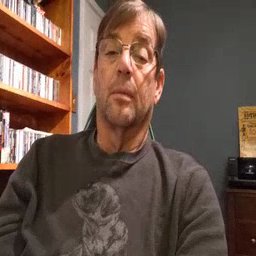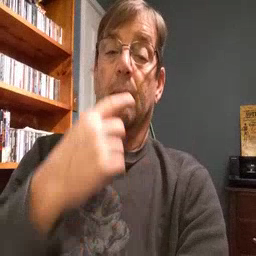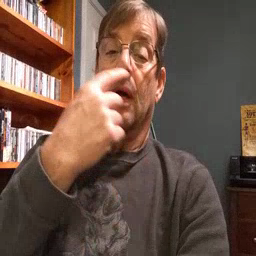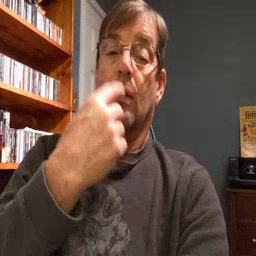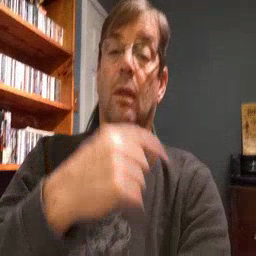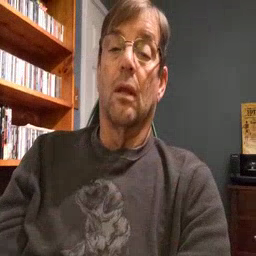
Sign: mouth